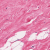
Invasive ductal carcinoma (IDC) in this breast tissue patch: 0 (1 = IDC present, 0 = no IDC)